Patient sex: M
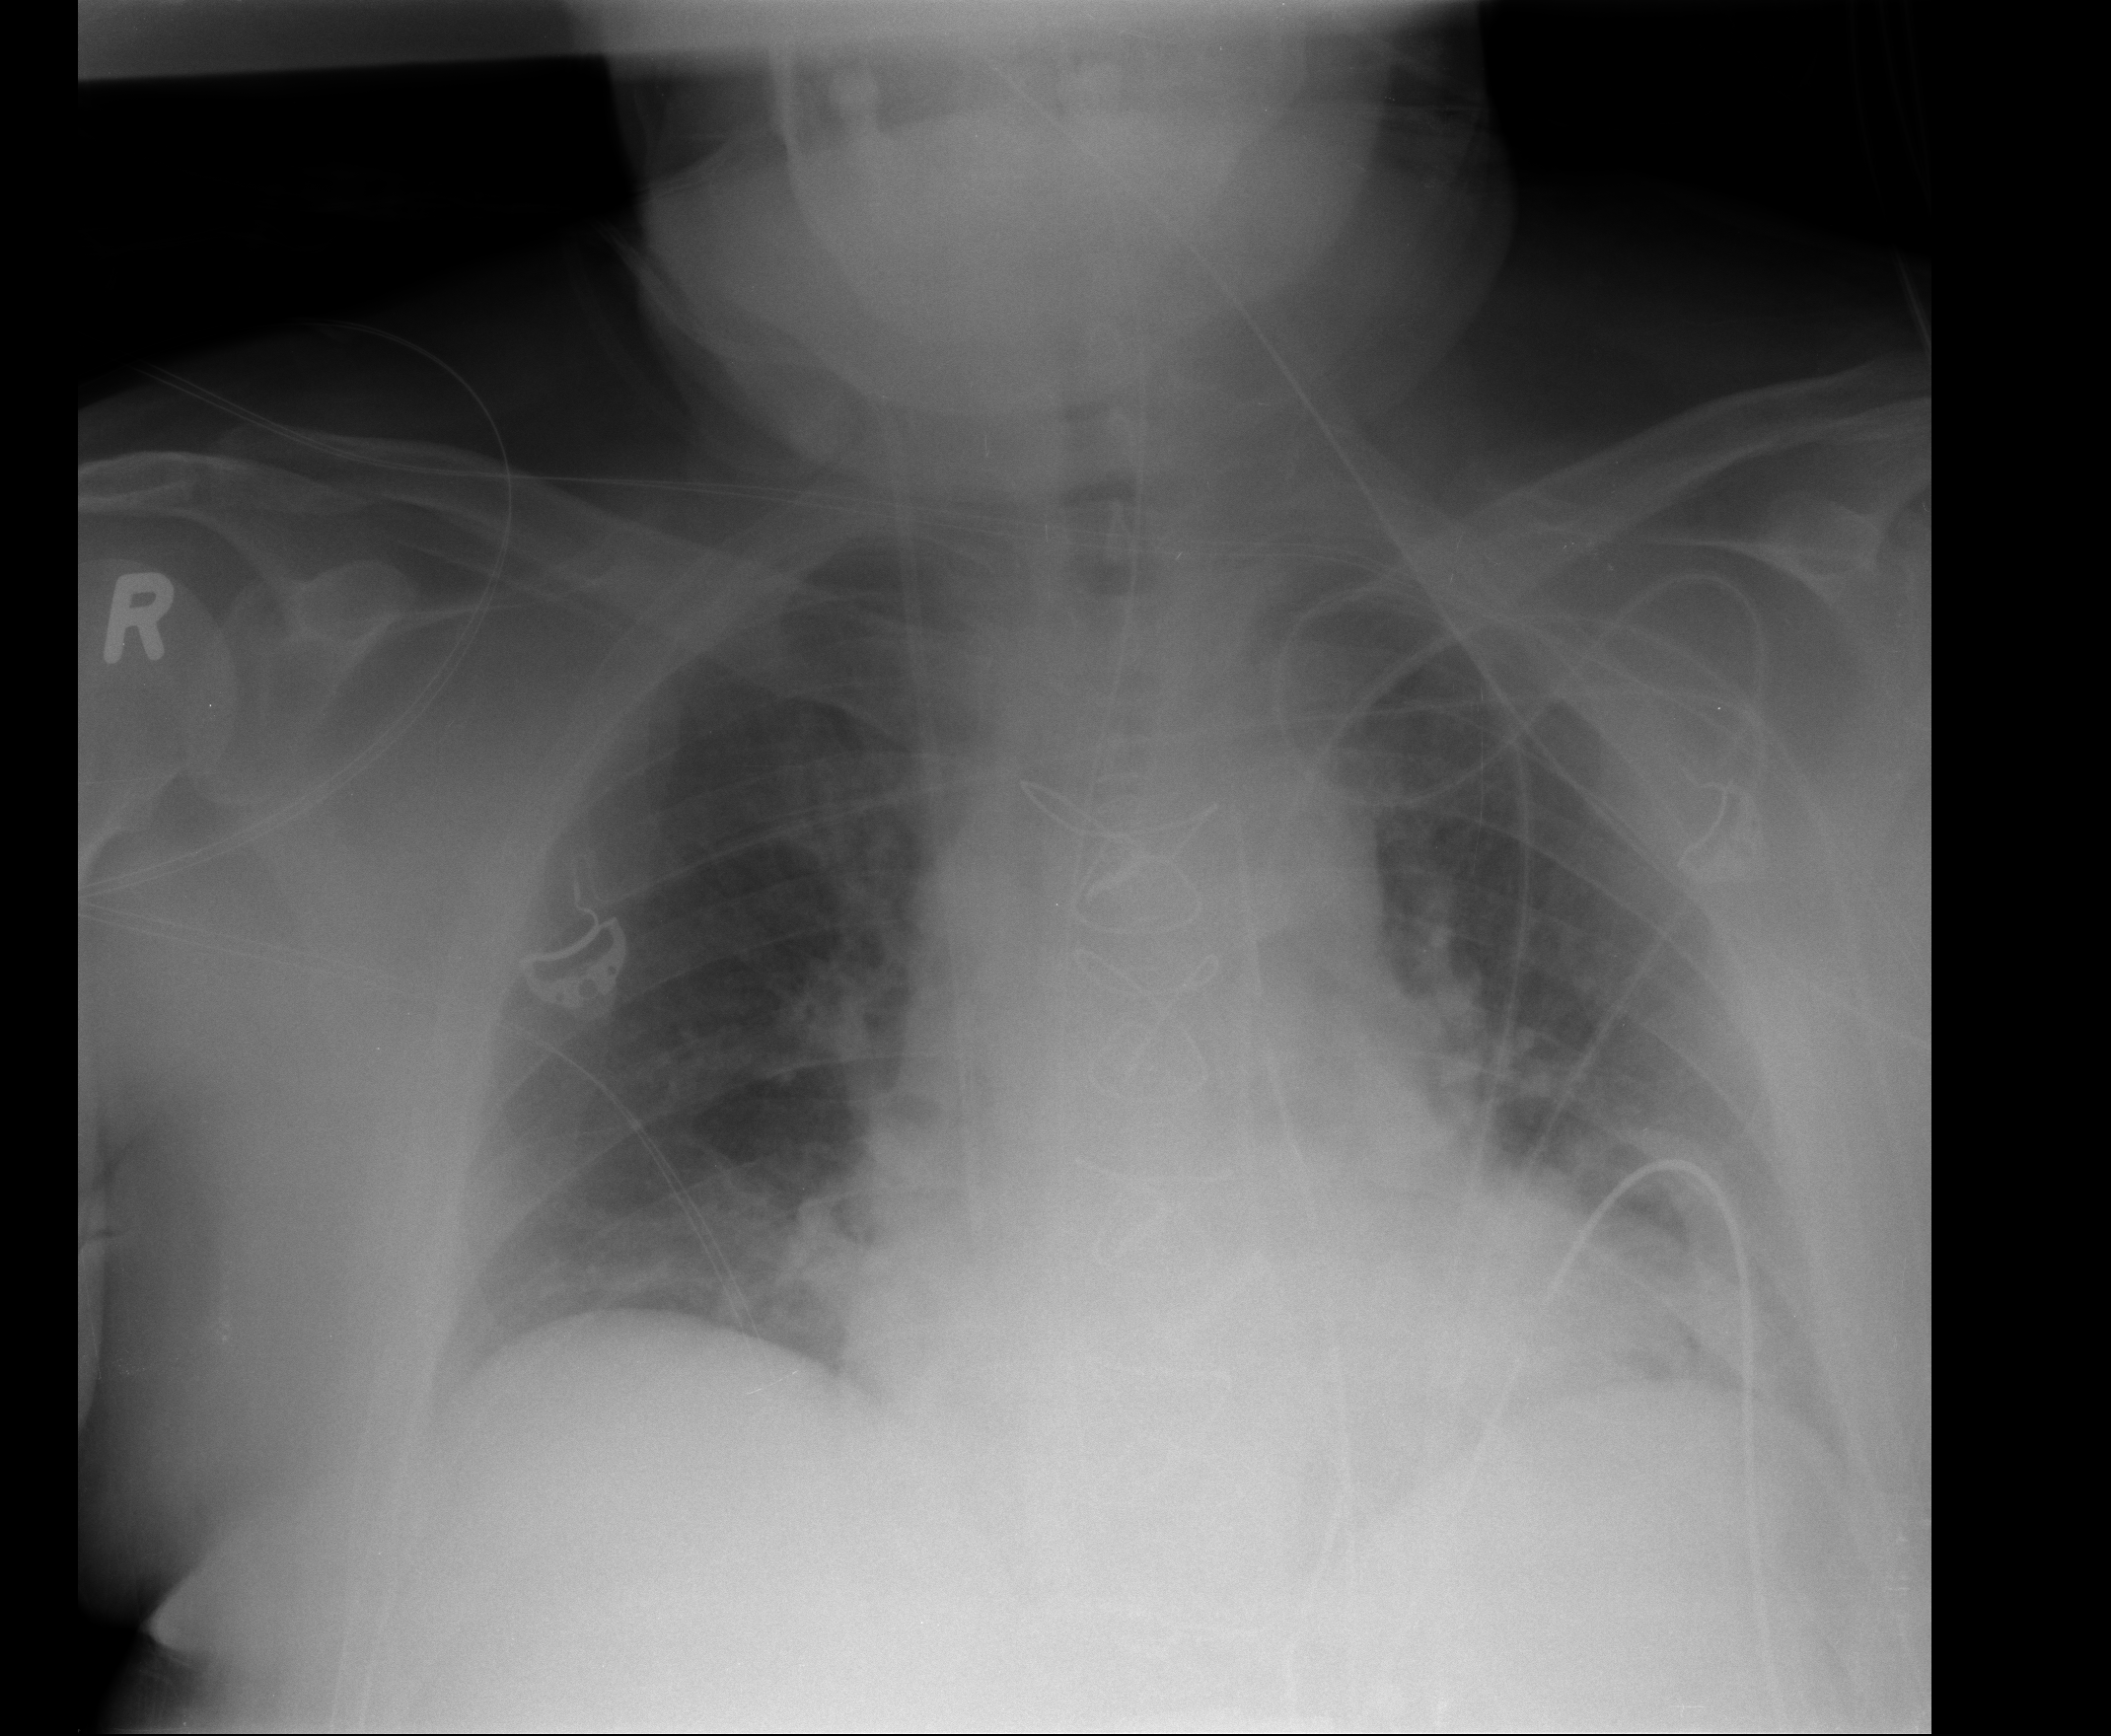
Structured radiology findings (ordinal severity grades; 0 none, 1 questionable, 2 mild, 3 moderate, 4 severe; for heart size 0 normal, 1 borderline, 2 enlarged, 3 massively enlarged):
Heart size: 0
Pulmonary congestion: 2
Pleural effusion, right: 0
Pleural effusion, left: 1
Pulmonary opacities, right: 0
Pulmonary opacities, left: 2
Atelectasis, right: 2
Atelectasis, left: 2